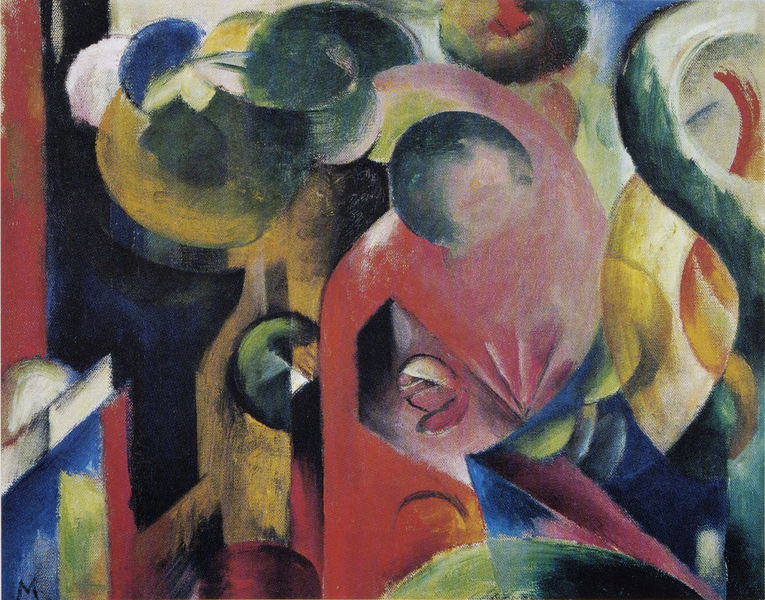
Titel: Kleine Komposition III
Künstler: Franz Marc
Standort: Hagen
Institution: Karl Ernst Osthaus-Museum
Schlagwörter: baum, blau, dunkel, gemälde, weiß, dreieck, gelb, grün, kubismus, kubistisch, ocker, bewegung, blume, blumen, bunt, hell, licht, orange, schwarz, säule, rot, tier, expressionismus, malerei, blass, mensch, bild, signatur, natur, pflanzen, rosa, kreis, reiter, rund, farbig, ecke, moderne, abstrakt, farben, flächen, modern, formen, lila, linien, spitz, striche, bögen, katze, berlin, rechteck, schweben, form, kreise, kugel, kugeln, macke, franz, ecken, raute, dukel, schneiden, diagonale, blasen, vierecke, blauer reiter, klee, kuben, schlingen, blauer, durchdringen, franz marc, marc, franz mark, mark, brechen, dreicke, #marc